Question: I am working on an app with passcode locking option(pic1). When I enter correct password it enters into the app.When I enter wrong password it will perform some other action(pic2).

After some time the app goes into the sleep state,when the app comes to active state we have to enter the password again.
Here my requirement is I want to open the "passcode locking screen" (pic1.,which was created by me) after unlocking the device,(pic3.,which is default locking option in Iphone). Unless I enter the correct passcode the "passcode screen" should stick to the window. It should not move to any other screen (pic4., screen with group of app icons) though I click the button of theiphone.
This requirement is killing my time, I don't mind to post sample code or tutorials if you have gone through.
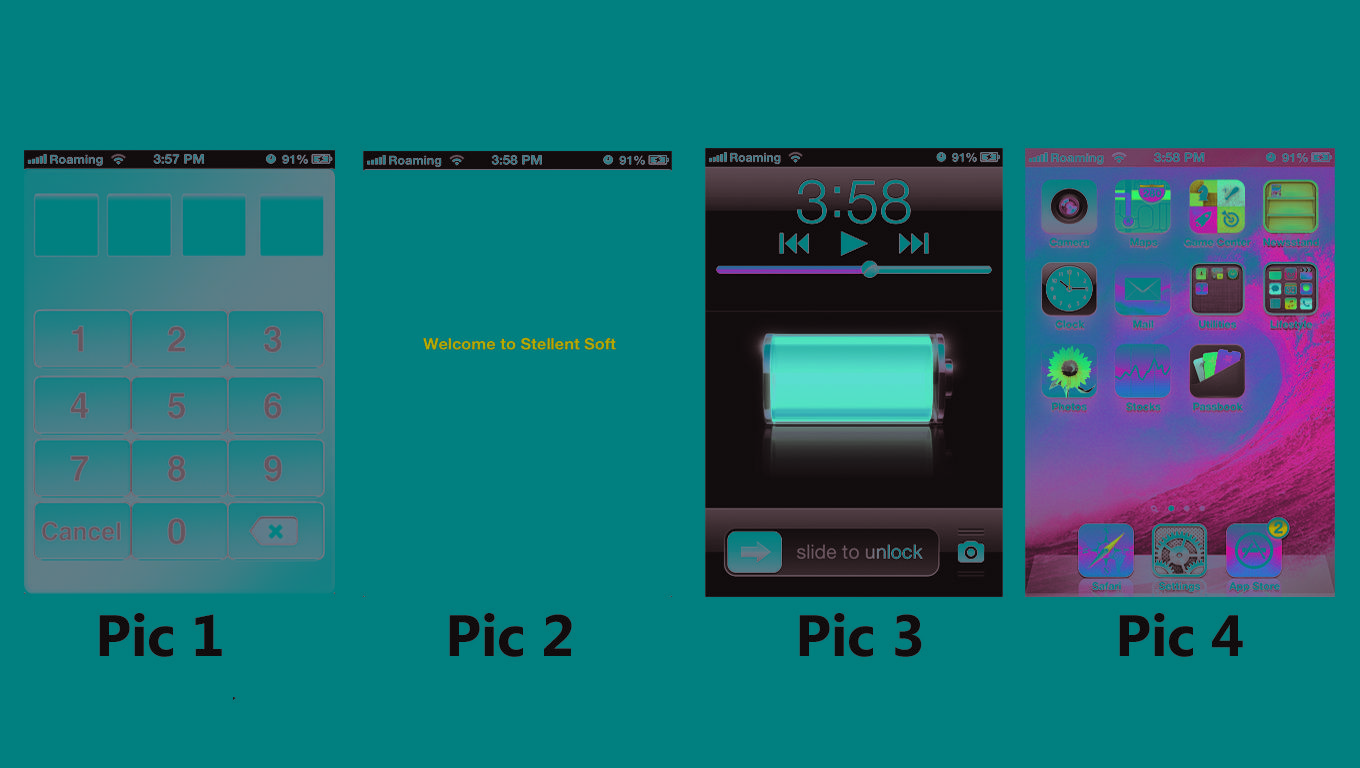
Answer: you can't do this using a non-jailbreak iPhone. an app cannot prohibit the user from switching to another app (and it cannot modify another app)
that applies to the springboard (pic4) too of course